Question: How can I generate the following plot in R? Points, shown in the plot are the averages, and their ranges correspond to minimal and maximal values.
I have data in two files (below is an example).
'''
x y
1 0.8773
1 0.8722
1 0.8816
1 0.8834
1 0.8759
1 0.8890
1 0.8727
2 0.9047
2 0.9062
2 0.8998
2 0.9044
2 0.8960
.. ...
'''

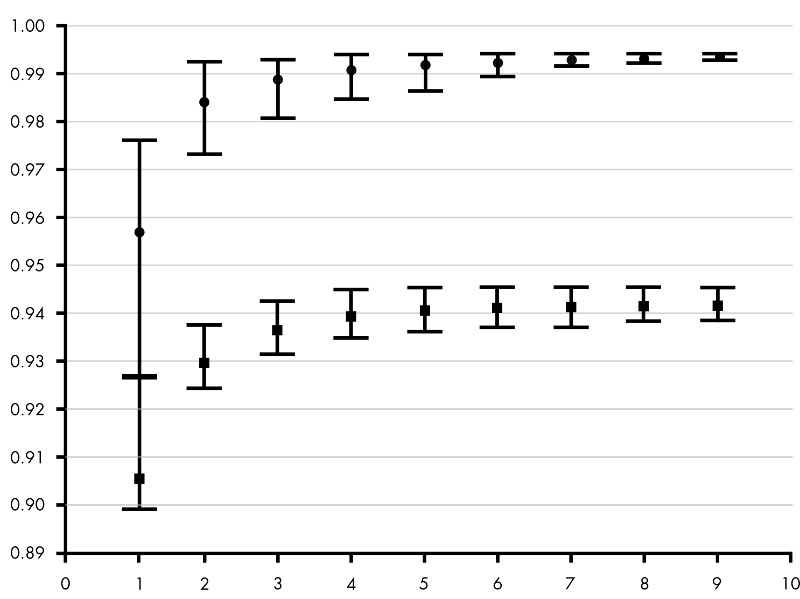
Answer: First of all: it is very unfortunate and surprising that .
Here is my favourite workaround, the advantage is that you . The trick is to draw arrows (!) but with little horizontal bars instead of arrowheads (!!!). This not-so-straightforward idea comes from the <URL> and is reproduced here as a worked-out example.
Let's assume you have a vector of "average values" 'avg' and another vector of "standard deviations" 'sdev', they are of the same length 'n'. Let's make the abscissa just the number of these "measurements", so 'x <- 1:n'. Using these, here come the plotting commands:
'''
plot(x, avg,
ylim=range(c(avg-sdev, avg+sdev)),
pch=19, xlab="Measurements", ylab="Mean +/- SD",
main="Scatter plot with std.dev error bars"
)
# hack: we draw arrows but with very special "arrowheads"
arrows(x, avg-sdev, x, avg+sdev, length=0.05, angle=90, code=3)
'''
The result looks like this:

In the 'arrows(...)' function 'length=0.05' is the size of the "arrowhead" in inches, 'angle=90' specifies that the "arrowhead" is perpendicular to the shaft of the arrow, and the particularly intuitive 'code=3' parameter specifies that we want to draw an arrowhead on both ends of the arrow.
For horizontal error bars the following changes are necessary, assuming that the 'sdev' vector now contains the errors in the 'x' values and the 'y' values are the ordinates:
'''
plot(x, y,
xlim=range(c(x-sdev, x+sdev)),
pch=19,...)
# horizontal error bars
arrows(x-sdev, y, x+sdev, y, length=0.05, angle=90, code=3)
'''